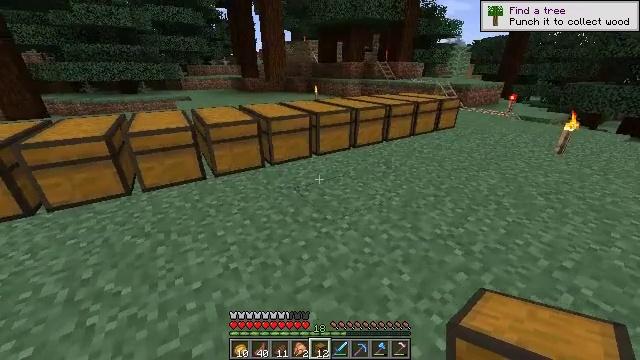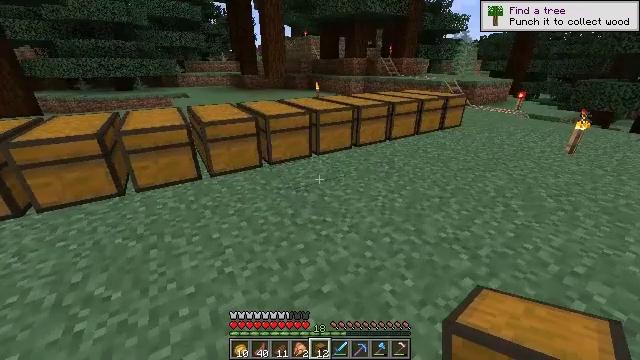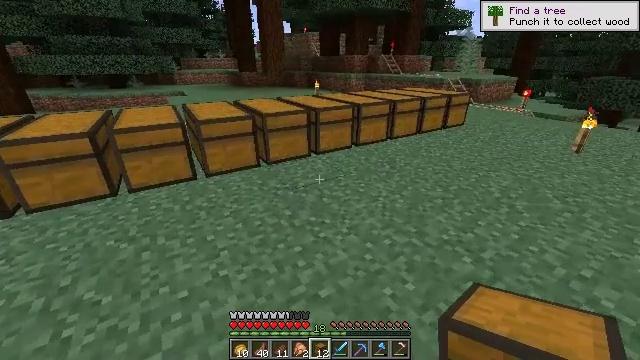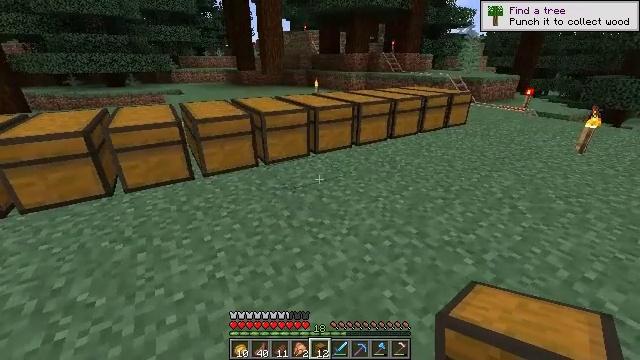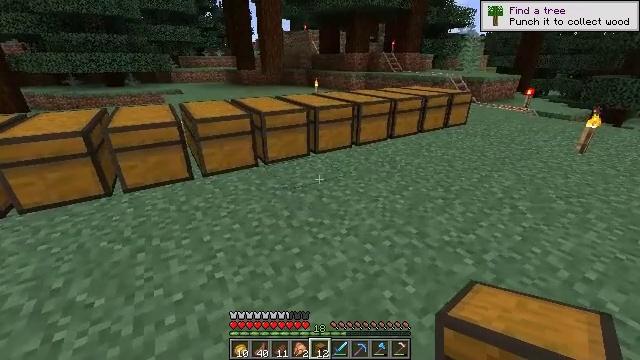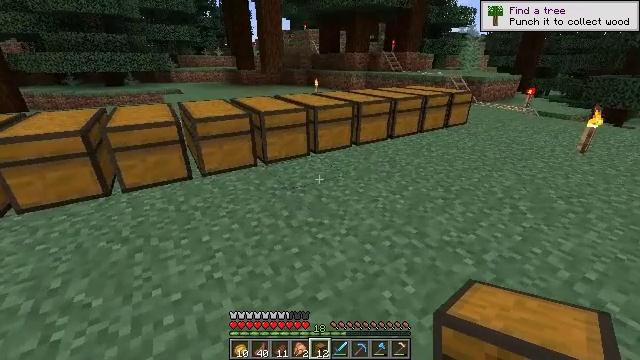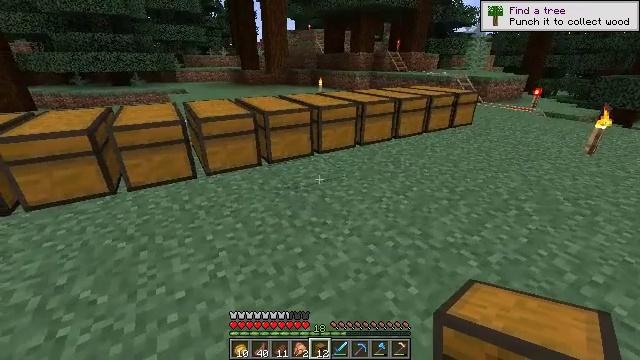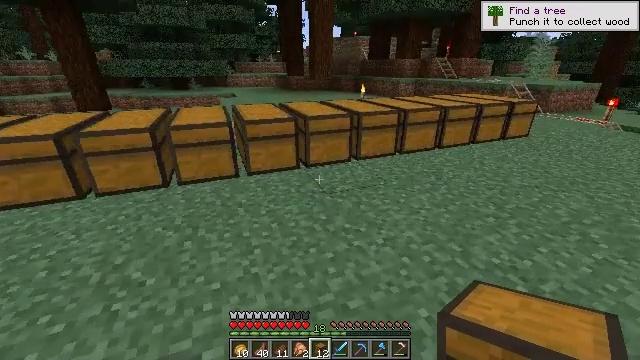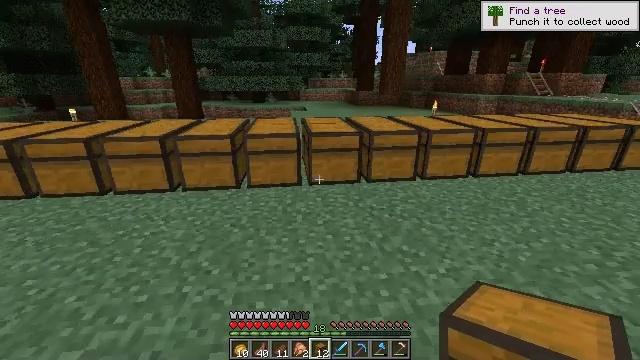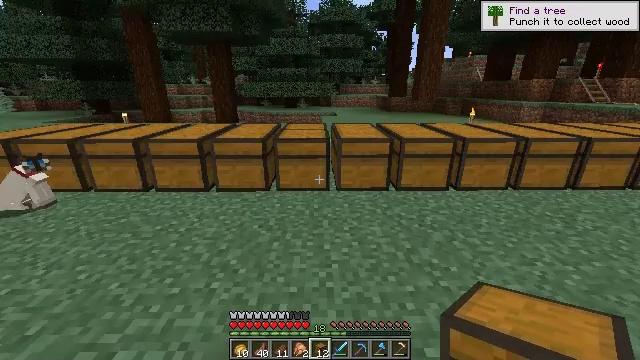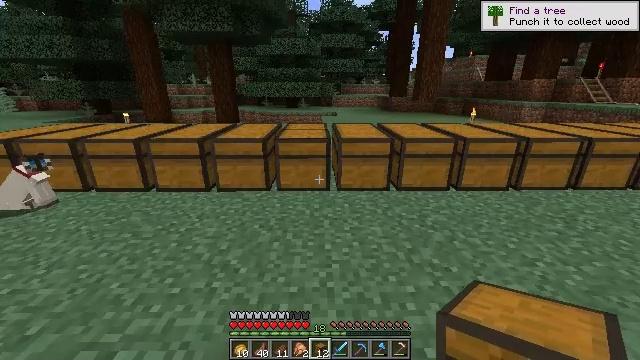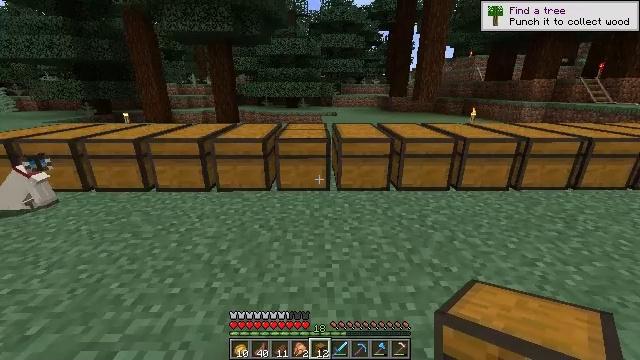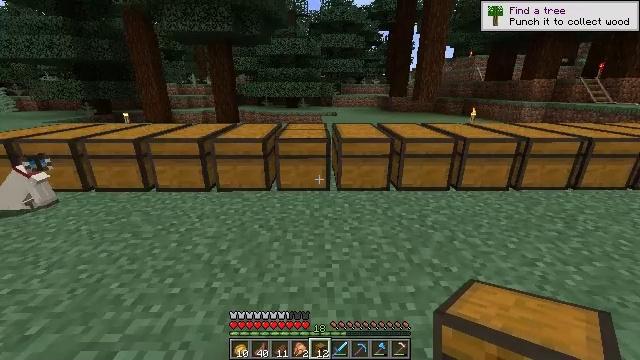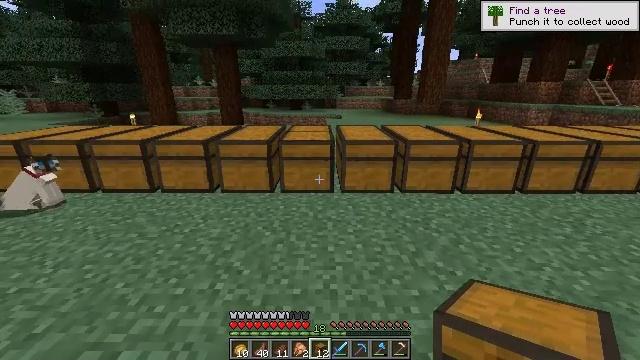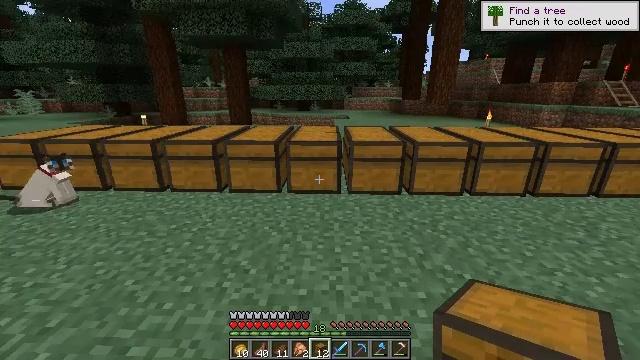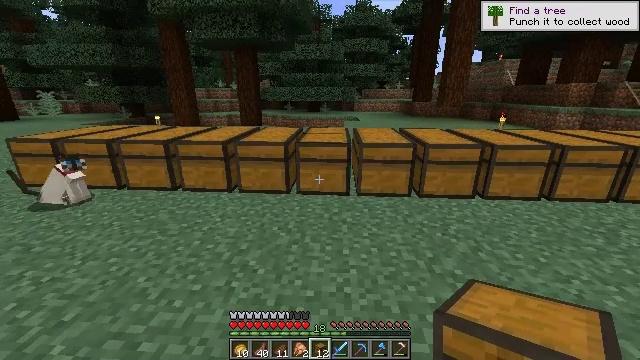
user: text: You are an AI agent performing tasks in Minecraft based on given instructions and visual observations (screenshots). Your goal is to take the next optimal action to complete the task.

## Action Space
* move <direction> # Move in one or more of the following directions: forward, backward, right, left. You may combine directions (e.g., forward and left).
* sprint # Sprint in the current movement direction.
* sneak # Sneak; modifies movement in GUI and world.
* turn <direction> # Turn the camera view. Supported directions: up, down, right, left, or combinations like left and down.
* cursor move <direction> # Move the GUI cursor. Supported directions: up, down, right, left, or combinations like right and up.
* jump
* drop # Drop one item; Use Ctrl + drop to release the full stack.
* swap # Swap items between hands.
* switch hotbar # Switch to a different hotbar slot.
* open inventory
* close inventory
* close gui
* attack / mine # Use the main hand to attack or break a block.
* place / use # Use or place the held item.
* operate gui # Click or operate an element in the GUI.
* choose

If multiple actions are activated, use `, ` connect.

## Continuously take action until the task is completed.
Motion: motion action
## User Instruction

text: mine block trapped chest
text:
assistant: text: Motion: no_op
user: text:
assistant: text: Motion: no_op
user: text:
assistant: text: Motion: no_op
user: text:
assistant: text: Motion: no_op
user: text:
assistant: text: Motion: no_op
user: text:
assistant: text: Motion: no_op
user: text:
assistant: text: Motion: turn left and up
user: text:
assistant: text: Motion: turn left and up
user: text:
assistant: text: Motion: turn left and up
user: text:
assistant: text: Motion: no_op
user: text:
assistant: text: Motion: no_op
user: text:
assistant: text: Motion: no_op
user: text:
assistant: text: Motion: no_op
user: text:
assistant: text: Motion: turn left
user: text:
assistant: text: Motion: turn left
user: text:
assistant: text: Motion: turn left
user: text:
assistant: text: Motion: no_op
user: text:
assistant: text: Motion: no_op
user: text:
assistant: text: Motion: no_op
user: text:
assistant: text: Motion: no_op
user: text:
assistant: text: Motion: no_op
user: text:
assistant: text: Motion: no_op
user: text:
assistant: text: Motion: no_op
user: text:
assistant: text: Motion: no_op
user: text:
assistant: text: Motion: no_op
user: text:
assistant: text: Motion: no_op
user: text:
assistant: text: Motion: no_op
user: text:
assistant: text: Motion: no_op
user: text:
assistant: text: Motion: no_op
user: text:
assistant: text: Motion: no_op